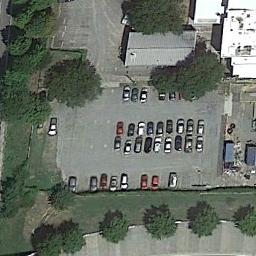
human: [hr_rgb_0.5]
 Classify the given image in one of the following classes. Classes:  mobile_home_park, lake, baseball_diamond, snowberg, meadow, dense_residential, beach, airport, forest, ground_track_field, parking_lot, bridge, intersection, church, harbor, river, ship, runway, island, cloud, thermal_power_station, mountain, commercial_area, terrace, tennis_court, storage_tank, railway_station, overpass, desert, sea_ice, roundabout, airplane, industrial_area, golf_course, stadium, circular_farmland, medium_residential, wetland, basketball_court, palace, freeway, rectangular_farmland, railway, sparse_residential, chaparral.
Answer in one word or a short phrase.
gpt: parking_lot